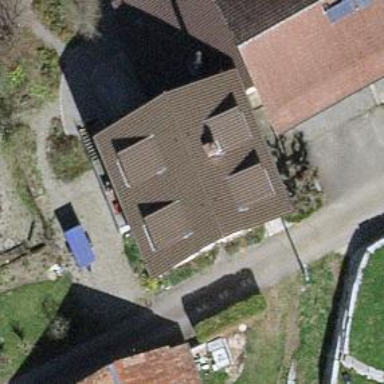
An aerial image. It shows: Simple house.